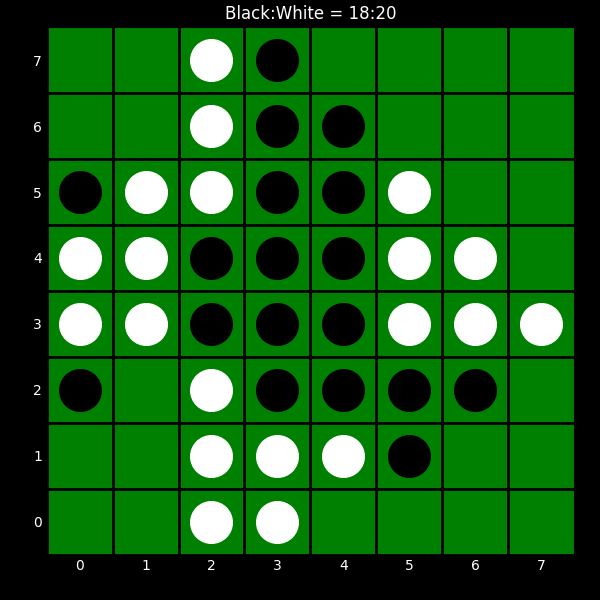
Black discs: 18
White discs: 20